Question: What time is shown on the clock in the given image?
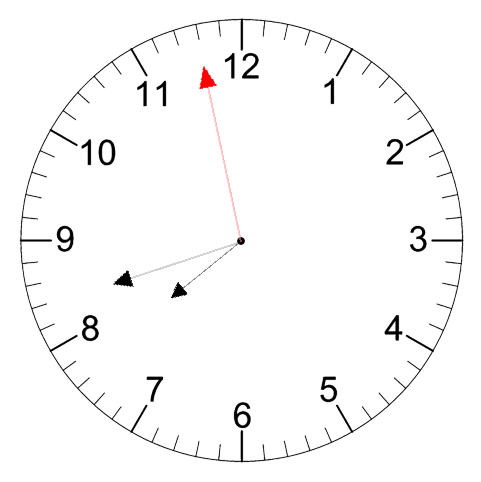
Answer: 07:41:58